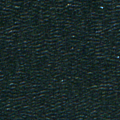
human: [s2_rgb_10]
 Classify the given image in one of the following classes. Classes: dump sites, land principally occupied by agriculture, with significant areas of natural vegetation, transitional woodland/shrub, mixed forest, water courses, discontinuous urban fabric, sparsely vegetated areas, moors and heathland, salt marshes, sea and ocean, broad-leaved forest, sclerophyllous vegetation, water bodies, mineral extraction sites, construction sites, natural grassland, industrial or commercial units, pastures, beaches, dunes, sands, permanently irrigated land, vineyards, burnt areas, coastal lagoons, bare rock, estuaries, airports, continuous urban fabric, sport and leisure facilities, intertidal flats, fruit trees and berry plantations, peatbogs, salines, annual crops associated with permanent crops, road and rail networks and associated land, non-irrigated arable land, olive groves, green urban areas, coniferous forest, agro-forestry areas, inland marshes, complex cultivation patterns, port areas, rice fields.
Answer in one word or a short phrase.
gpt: sea and ocean